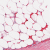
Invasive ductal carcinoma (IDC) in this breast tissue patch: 0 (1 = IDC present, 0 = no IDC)